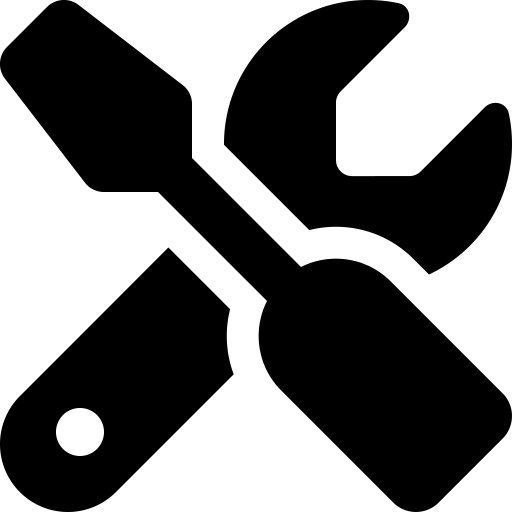
Tags: icon, FontAwesome, fa-icon, solid, screwdriver, wrench